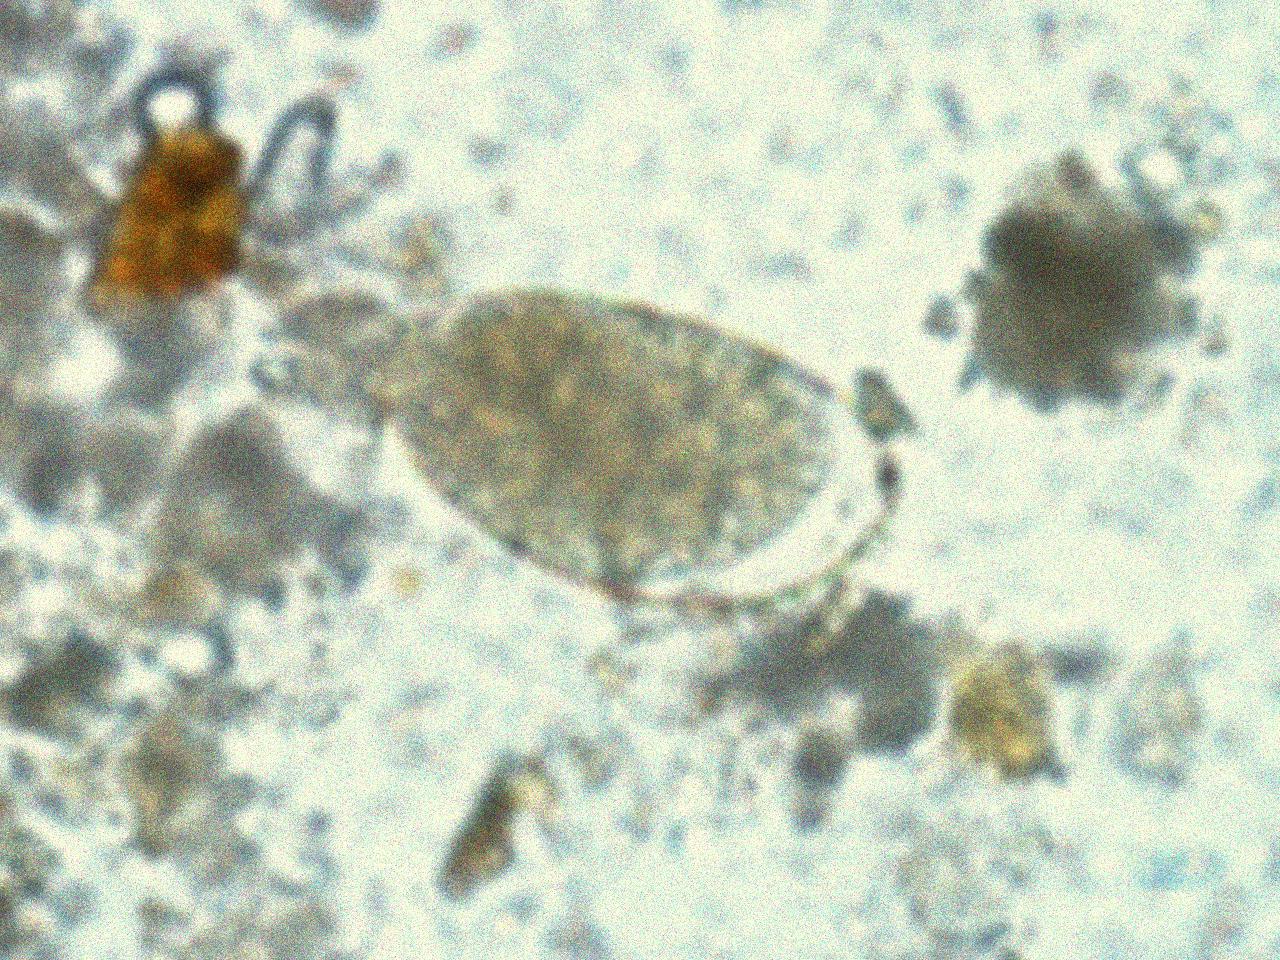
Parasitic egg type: Fasciolopsis buski